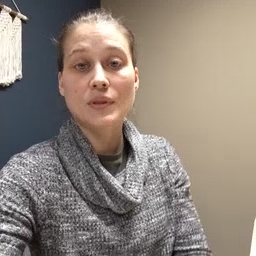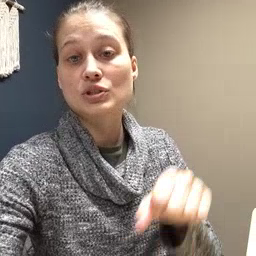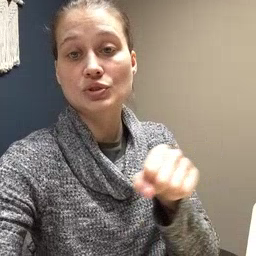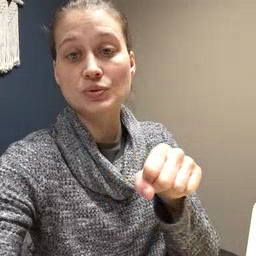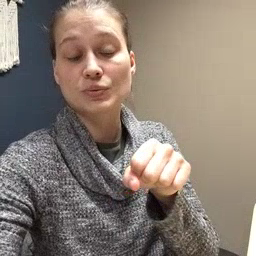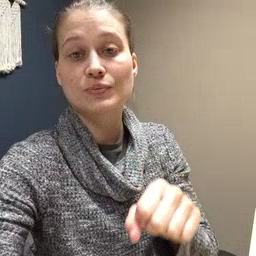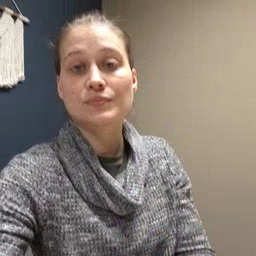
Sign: shoe